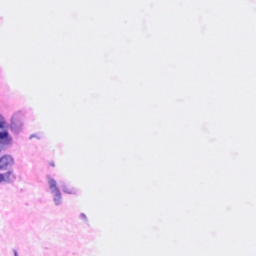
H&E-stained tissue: Breast